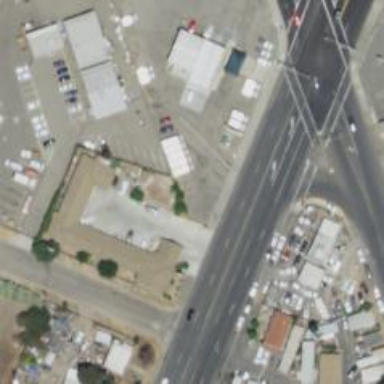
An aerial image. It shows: Motel building.